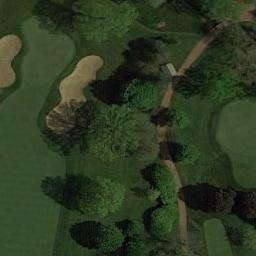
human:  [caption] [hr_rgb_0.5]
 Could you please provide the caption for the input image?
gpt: The golf course has some putting greens, Barrier trees and two sandpits and a road goes through the golf course .

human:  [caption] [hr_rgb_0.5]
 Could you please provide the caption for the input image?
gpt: There are numerous trees next to the golf course .

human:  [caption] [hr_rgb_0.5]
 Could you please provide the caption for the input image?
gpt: There are more than a dozen bunkers and winding paths in this area .

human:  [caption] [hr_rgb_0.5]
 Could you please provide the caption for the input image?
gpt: There are a few bunkers and a few paths on the large green lawn on the golf course and many trees .

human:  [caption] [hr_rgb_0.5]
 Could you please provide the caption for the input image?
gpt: There are two bunkers and a path on the golf course .